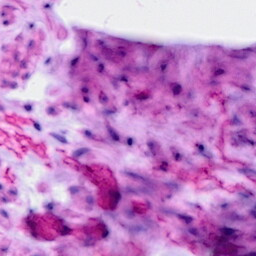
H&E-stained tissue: Ovarian